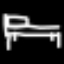
Label: bed